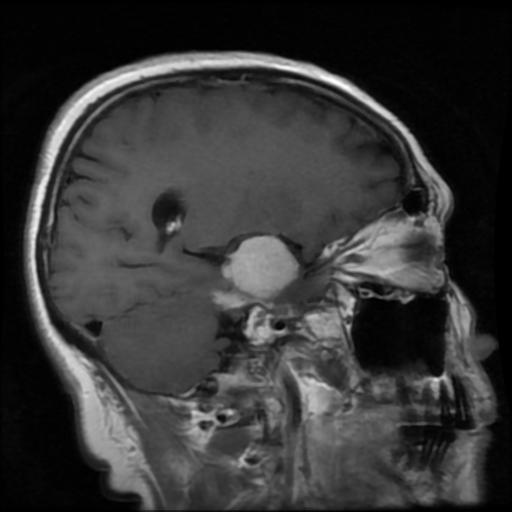
Label: meningioma